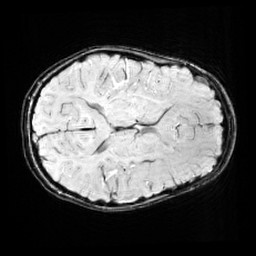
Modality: SWI
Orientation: axial
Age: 12
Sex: female
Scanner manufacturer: siemens
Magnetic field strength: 3 T
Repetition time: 0.027 s
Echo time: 0.02 s